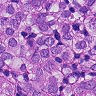
Metastatic tissue present: yes